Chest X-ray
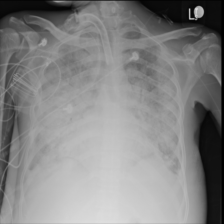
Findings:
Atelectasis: negative
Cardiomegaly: negative
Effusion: negative
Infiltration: negative
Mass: negative
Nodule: negative
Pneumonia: negative
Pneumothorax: negative
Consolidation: negative
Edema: negative
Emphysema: negative
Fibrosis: negative
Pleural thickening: negative
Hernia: negative